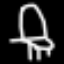
Label: chair